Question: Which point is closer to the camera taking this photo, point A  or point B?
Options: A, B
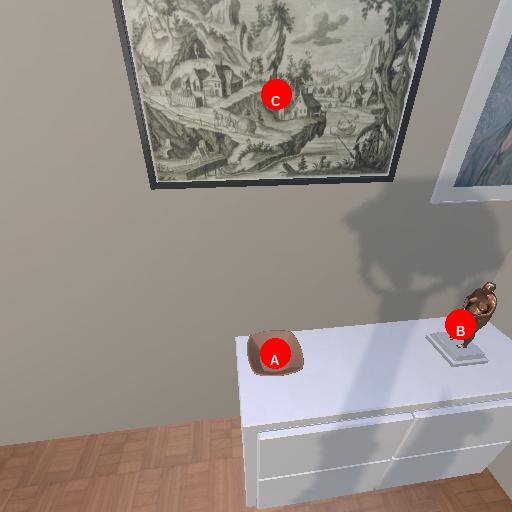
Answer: A